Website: apple
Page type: address-validator
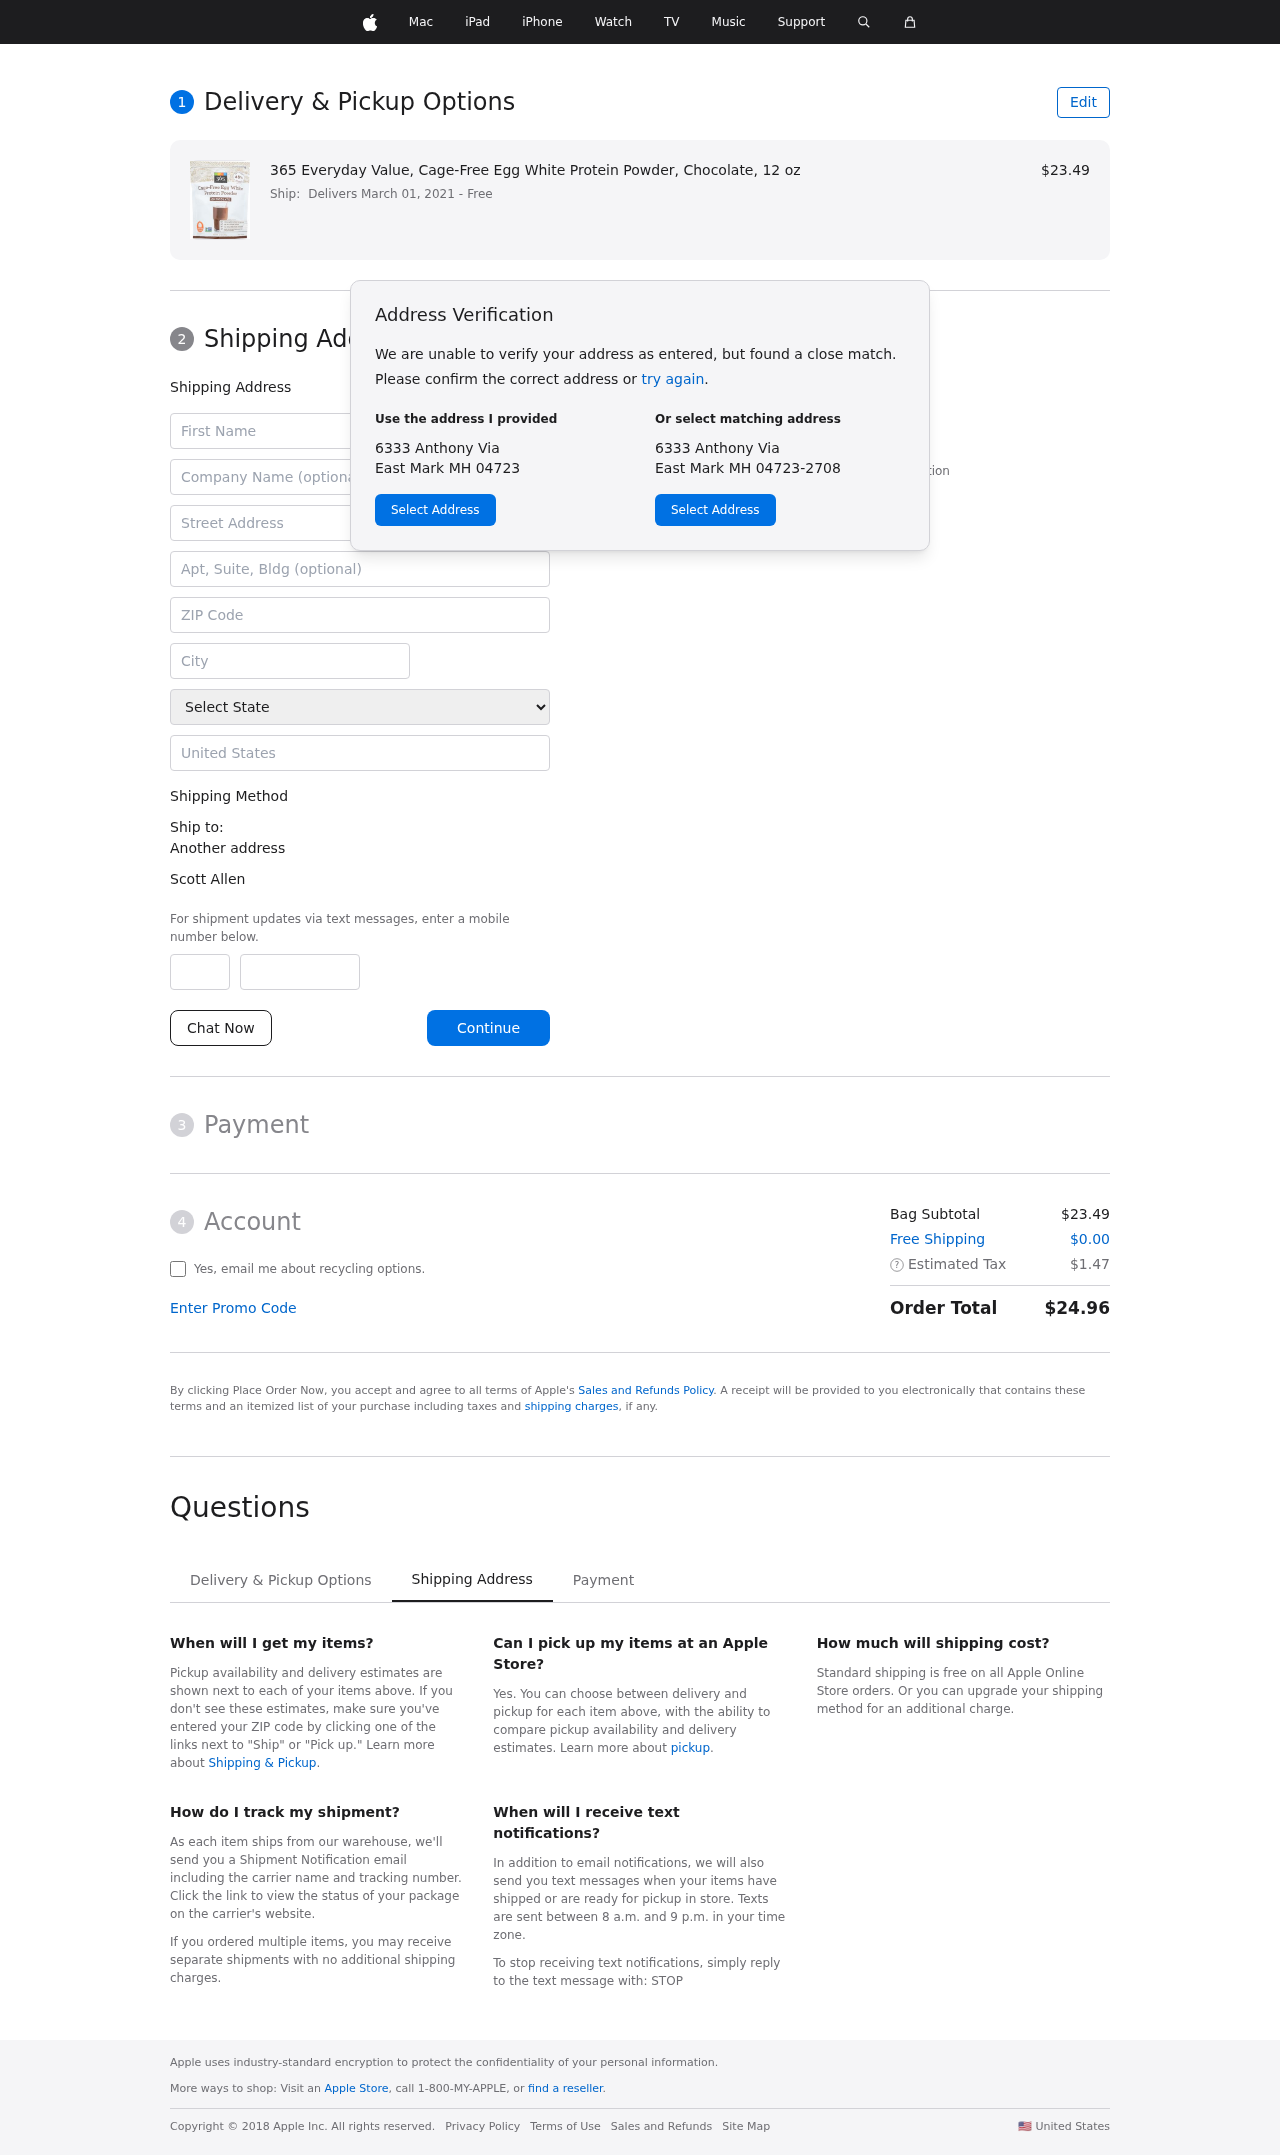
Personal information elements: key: PII_CITY
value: East Mark
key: PII_COMPANY
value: Clark Ltd
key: PII_COUNTRY
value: United States
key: PII_FIRSTNAME
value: Scott
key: PII_FULLNAME
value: Scott Allen
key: PII_LASTNAME
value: Allen
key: PII_PHONE_AREA
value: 385
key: PII_PHONE_SUFFIX
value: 4209
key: PII_POSTCODE
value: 04723
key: PII_STATE
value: MH
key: PII_STREET
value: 6333 Anthony Via
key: PII_CITY_STATE_ZIP
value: East Mark MH 04723
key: PII_STATE_ABBR
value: MH
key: PII_POSTCODE_FULL
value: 04723
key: PII_POSTCODE_NUMERIC
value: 4723
Product elements: key: PRODUCT1_NAME
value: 365 Everyday Value, Cage-Free Egg White Protein Powder, Chocolate, 12 oz
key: PRODUCT1_PRICE
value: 23.49
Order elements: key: ORDER_DELIVERY_DATE
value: Delivers March 01, 2021
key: ORDER_SUBTOTAL
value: $23.49
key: ORDER_SHIPPING_COST
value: $0.00
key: ORDER_TAX
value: $1.47
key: ORDER_TOTAL
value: $24.96